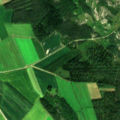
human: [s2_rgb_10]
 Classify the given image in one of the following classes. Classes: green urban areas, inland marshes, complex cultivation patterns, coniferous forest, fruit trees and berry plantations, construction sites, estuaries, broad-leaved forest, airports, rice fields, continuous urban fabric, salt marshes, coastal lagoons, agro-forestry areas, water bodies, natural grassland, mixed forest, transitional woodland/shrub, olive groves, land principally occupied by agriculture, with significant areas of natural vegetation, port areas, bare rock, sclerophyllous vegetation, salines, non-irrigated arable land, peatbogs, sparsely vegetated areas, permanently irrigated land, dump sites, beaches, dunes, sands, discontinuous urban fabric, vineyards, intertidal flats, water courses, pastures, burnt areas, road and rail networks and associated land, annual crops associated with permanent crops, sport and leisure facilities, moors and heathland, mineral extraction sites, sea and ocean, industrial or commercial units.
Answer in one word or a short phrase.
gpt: non-irrigated arable land, mixed forest